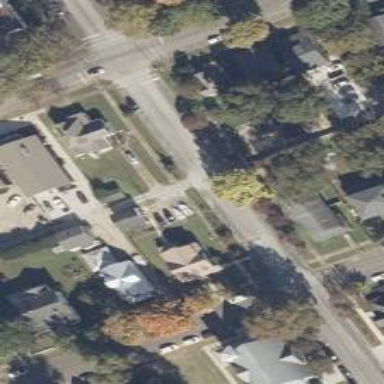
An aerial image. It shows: Alley classified as service road.